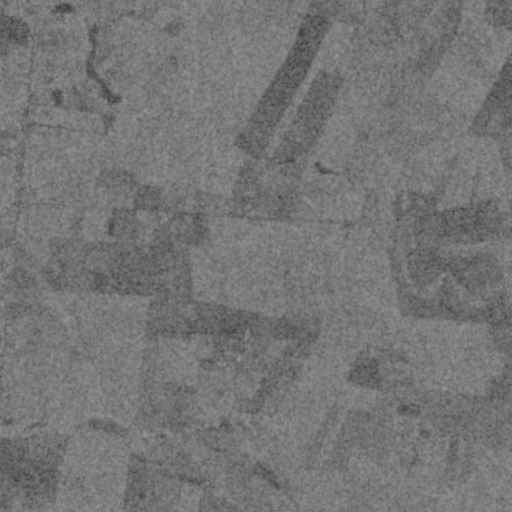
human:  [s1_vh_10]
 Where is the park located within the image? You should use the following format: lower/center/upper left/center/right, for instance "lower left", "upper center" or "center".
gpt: The park is located in the upper right of the image.
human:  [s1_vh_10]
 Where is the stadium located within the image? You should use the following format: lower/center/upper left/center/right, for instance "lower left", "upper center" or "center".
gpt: The stadium is located in the upper left of the image.
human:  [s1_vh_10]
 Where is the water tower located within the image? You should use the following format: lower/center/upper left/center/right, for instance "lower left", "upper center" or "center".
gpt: The water tower is located in the center of the image.
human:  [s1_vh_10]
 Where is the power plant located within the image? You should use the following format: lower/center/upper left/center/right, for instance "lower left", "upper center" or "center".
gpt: There is no power plant in the image.

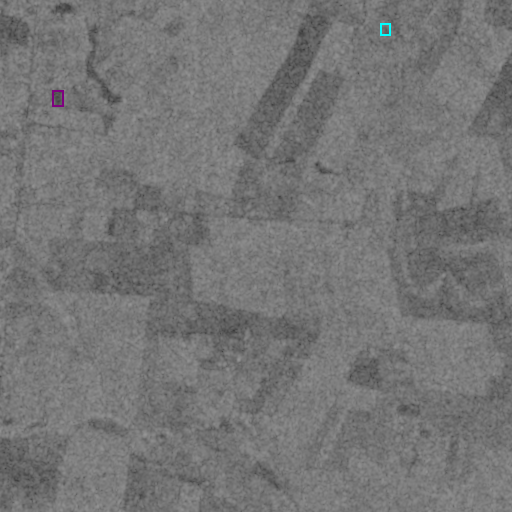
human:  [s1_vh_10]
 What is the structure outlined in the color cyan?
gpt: The structure outlined in cyan is a park.
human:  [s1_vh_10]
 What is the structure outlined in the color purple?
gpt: The structure outlined in purple is a stadium.
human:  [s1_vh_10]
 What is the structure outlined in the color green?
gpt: There is no green outline.